Question: If i've database 'my_table (id,word)' as following

and i've some posted text called '$name' then i want to know if '$name' have any word like words i've stored in my database 'my_table (id,word)'
so i'm using this code
'''
$name = "Hello lovely world"; // no bad words
$sql = "SELECT * FROM my_table";
$result = mysql_query($sql);
$commentArray = explode(" ", $name);
$counter = count($commentArray);
$check = 0;
while ($row = mysql_fetch_assoc($result)) {
for ($i == 0; $i < $counter; $i++) {
if (strcasecmp($commentArray[$i], $row['word'])) {
$check = 1;
}
}
}
if ($check == 1) {
echo "banned";
exit;
}
else {
echo "passed";
}
'''
however it always results in 'echo "banned";' even if i '$name' is clear of any bad words i've stored in 'my_table' so there might be something wrong here !
anyhelp
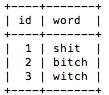
Answer: 'strcasecmp' returns 0 when it matches (<URL>, so you should edit your code:
'''
if (strcasecmp($commentArray[$i], $row['word']) == 0)
'''
Furthermore, you have a syntax error in your for loop. It should be 'for ($i = 0; ...'